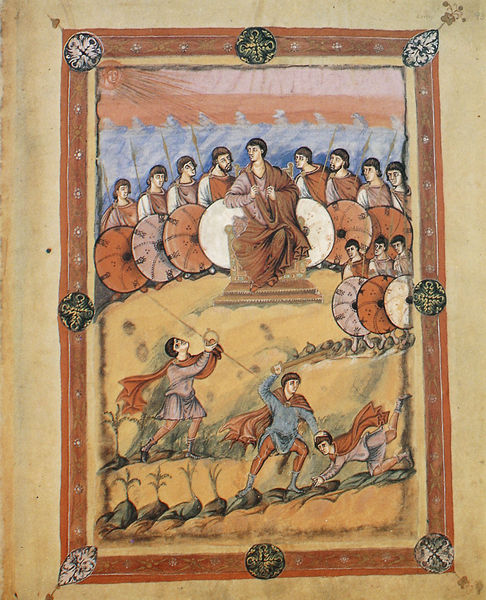
Titel: Bibel von  St. Paul (S. Paolo fuori la mura)
Standort: Herkunftsort: Reims (EU - F)
Institution: Rom, Bibliothek von San Paolo
Schlagwörter: blau, himmel, kampf, mann, umhang, weiß, landschaft, braun, männer, orange, rot, tuch, gericht, richter, enthauptung, hinrichtung, rahmen, stein, erde, feld, sonne, gewand, mantel, stoff, pflanze, pflanzen, frucht, früchte, sitz, krieg, schlacht, könig, lanze, soldaten, thron, wandteppich, ring, schild, buch, illustration, knüppel, schilder, waffen, strafe, herrscher, trohn, armee, heer, buchseite, pergament, wurzeln, christus, mittelalter, krieger, lanzen, umhänge, speer, speere, keule, erschlagen, wandbehang, handschrift, schilde, prügel, buchillustration, buchmalerei, schil, knollen, buchmalrei